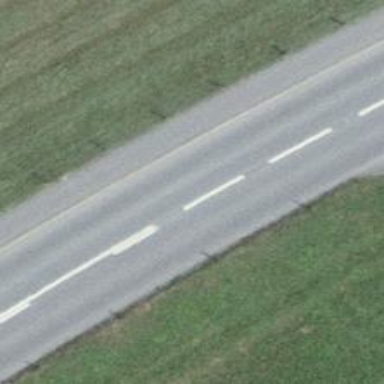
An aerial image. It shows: Secondary road.